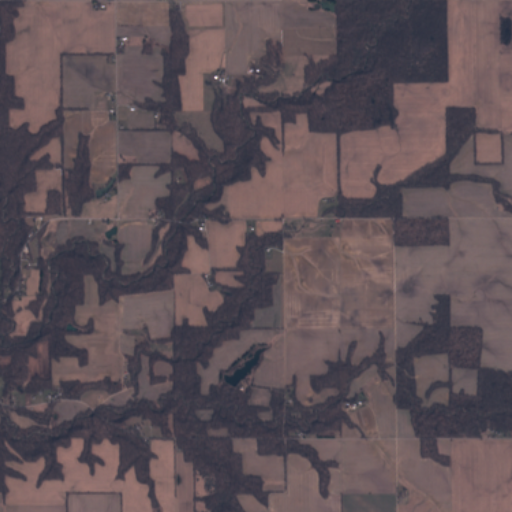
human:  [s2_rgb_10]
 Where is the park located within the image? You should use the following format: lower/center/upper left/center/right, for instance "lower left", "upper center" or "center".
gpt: The park is located in the lower left of the image.
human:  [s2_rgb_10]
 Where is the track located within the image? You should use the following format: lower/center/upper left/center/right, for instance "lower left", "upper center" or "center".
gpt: There is no track in the image.